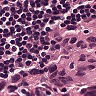
Metastatic tissue present: yes